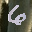
Label: 6